Question: What I already did:
- 'BorderLayout''JLabel''BorderLayout.WEST(Used GridLayout(3,1)'- 'BorderLayout''JTextField''BorderLayout.CENTER(used GridLayout(3,1)'- 'setBounds'

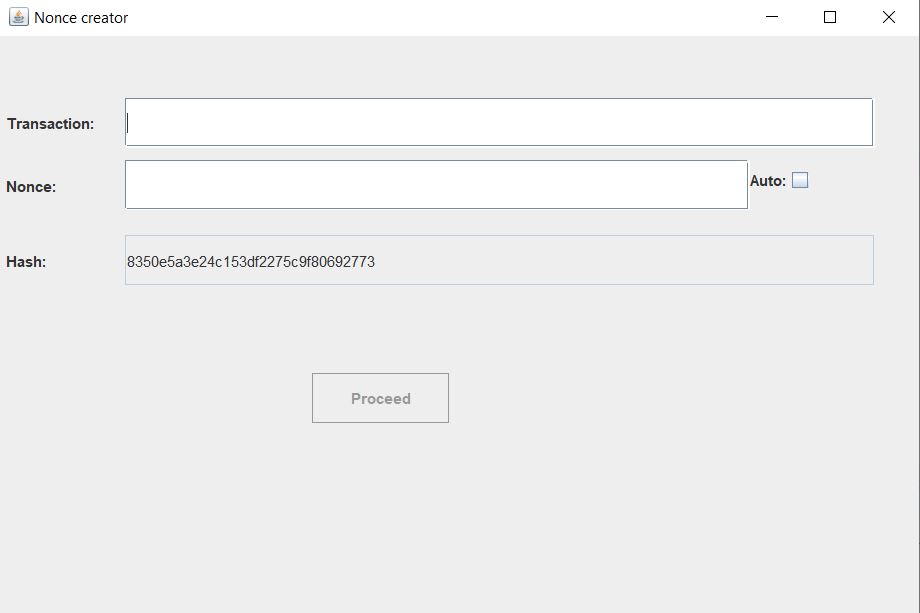
Answer: Here's my implementation of your screen capture.
<URL>
'''
import java.awt.BorderLayout;
import java.awt.EventQueue;
import java.awt.GridBagConstraints;
import java.awt.GridBagLayout;
import javax.swing.JButton;
import javax.swing.JCheckBox;
import javax.swing.JFrame;
import javax.swing.JLabel;
import javax.swing.JPanel;
import javax.swing.JTextField;
import javax.swing.WindowConstants;
public class SmplForm implements Runnable {
@Override // java.lang.Runnable
public void run() {
createAndDisplayGui();
}
private void createAndDisplayGui() {
JFrame frame = new JFrame("Nonce creator");
frame.setDefaultCloseOperation(WindowConstants.EXIT_ON_CLOSE);
frame.add(createForm(), BorderLayout.CENTER);
frame.add(createButtonsPanel(), BorderLayout.PAGE_END);
frame.pack();
frame.setLocationByPlatform(true);
frame.setVisible(true);
}
private JPanel createButtonsPanel() {
JPanel buttonsPanel = new JPanel();
JButton proceedButton = new JButton("Proceed");
buttonsPanel.add(proceedButton);
return buttonsPanel;
}
private JPanel createForm() {
JPanel form = new JPanel(new GridBagLayout());
GridBagConstraints gbc = new GridBagConstraints();
gbc.anchor = GridBagConstraints.LINE_START;
gbc.gridx = 0;
gbc.gridy = 0;
gbc.insets.bottom = 5;
gbc.insets.left = 5;
gbc.insets.right = 5;
gbc.insets.top = 5;
JLabel transactionLabel = new JLabel("Transaction");
form.add(transactionLabel, gbc);
gbc.gridx = 1;
JTextField transactionTextField = new JTextField(20);
form.add(transactionTextField, gbc);
gbc.gridx = 0;
gbc.gridy = 1;
JLabel nonceLabel = new JLabel("Nonce");
form.add(nonceLabel, gbc);
gbc.gridx = 1;
JTextField nonceTextField = new JTextField(20);
form.add(nonceTextField, gbc);
gbc.gridx = 2;
JCheckBox autoCheckBox = new JCheckBox("Auto");
form.add(autoCheckBox, gbc);
gbc.gridx = 0;
gbc.gridy = 2;
JLabel hashLabel = new JLabel("Hash");
form.add(hashLabel, gbc);
gbc.gridx = 1;
JTextField hashTextField = new JTextField(20);
hashTextField.setText("8350e5a3e24c153df2275c9f80692773");
hashTextField.setEnabled(false);
form.add(hashTextField, gbc);
return form;
}
public static void main(String[] args) {
EventQueue.invokeLater(new SmplForm());
}
}
'''